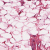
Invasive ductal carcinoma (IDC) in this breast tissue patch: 1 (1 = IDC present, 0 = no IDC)